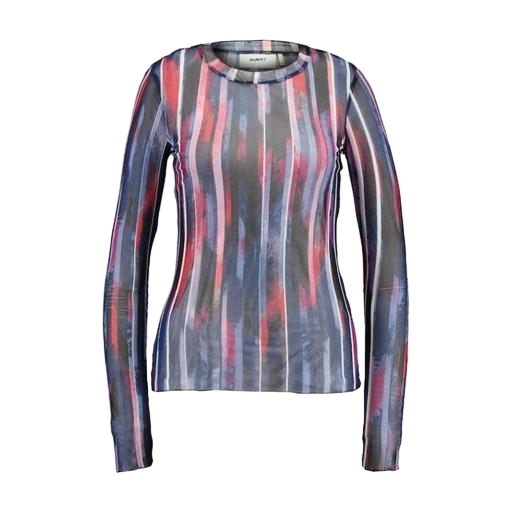
multicolor sheer longsleeved shirt, multicolor longsleeve mesh, multicolor cut-out longsleeved t-shirt, white background